Question: I have a design related question.
I've seen that the UIApplication class has this kind of flags:
'''
UIKIT_EXTERN NSString *const UIApplicationDidEnterBackgroundNotification
UIKIT_EXTERN NSString *const UIApplicationWillEnterForegroundNotification
UIKIT_EXTERN NSString *const UIApplicationDidFinishLaunchingNotification;
UIKIT_EXTERN NSString *const UIApplicationDidBecomeActiveNotification;
UIKIT_EXTERN NSString *const UIApplicationWillResignActiveNotification;
UIKIT_EXTERN NSString *const UIApplicationDidReceiveMemoryWarningNotification;
'''
and, on the other side, the class UITableView declares structs like:
'''
typedef enum {
UITableViewScrollPositionNone,
UITableViewScrollPositionTop,
UITableViewScrollPositionMiddle,
UITableViewScrollPositionBottom
} UITableViewScrollPosition;
'''
One is for notifications an the other defines types of objects. I believe that those two are design choices to 'tag' some related objects and make decitions at runtime based on that flag.
Let's say that I want to create a factory of objects that need to be tagged.
In the image bellow, I want enumerations or ID's for every section and widget. How would any widget communicate or 'invoke' another one?
e.j. [[Containter sharedInstance] presentWidget:?? forSection: ?? withInfo:(id)info];

Is there a deeper or more accurate reason to choose one of them?
Thanks for your help.
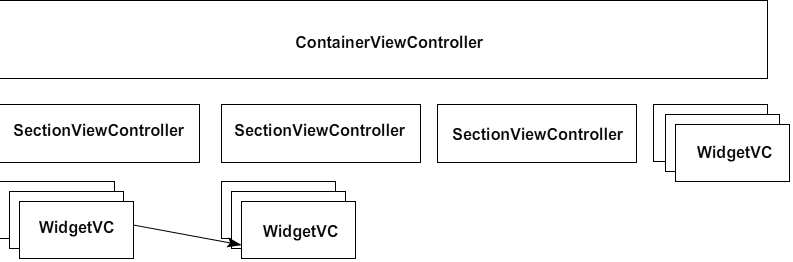
Answer: An enum declaration is a struct, the syntax is similar but it simply defines a series of named numbers.
These constants refer to two different kinds of data types, string vs numeric.
The named constants in UIApplications are pointers to NSString , they have a pointer value and there is also a string constant that they point to (which is in the .m file). Sort of like declaring some string constants like this (except they are extern and the definition is completed elsewhere):
'''
NSString* const UIApplicationDidEnterBackgroundNotification = @"UIApplicationDidEnterBackgroundNotification";
'''
The named constants in UITableViewScrollPosition are names given to values. Sort of like:
'''
const int UITableViewScrollPositionNone = 0;
'''
The reason for using an enum (named numbers) in one case is that they are defining all the possible values vs the string constant they define a few of the values but it is possible for users to define others. With string constants different libraries could each define their own without any chance of duplicate string addresses, whereas defining extensions to enumerations could have collisions between different libraries if they defined the same integer value to have different meanings.